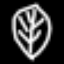
Label: leaf